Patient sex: M
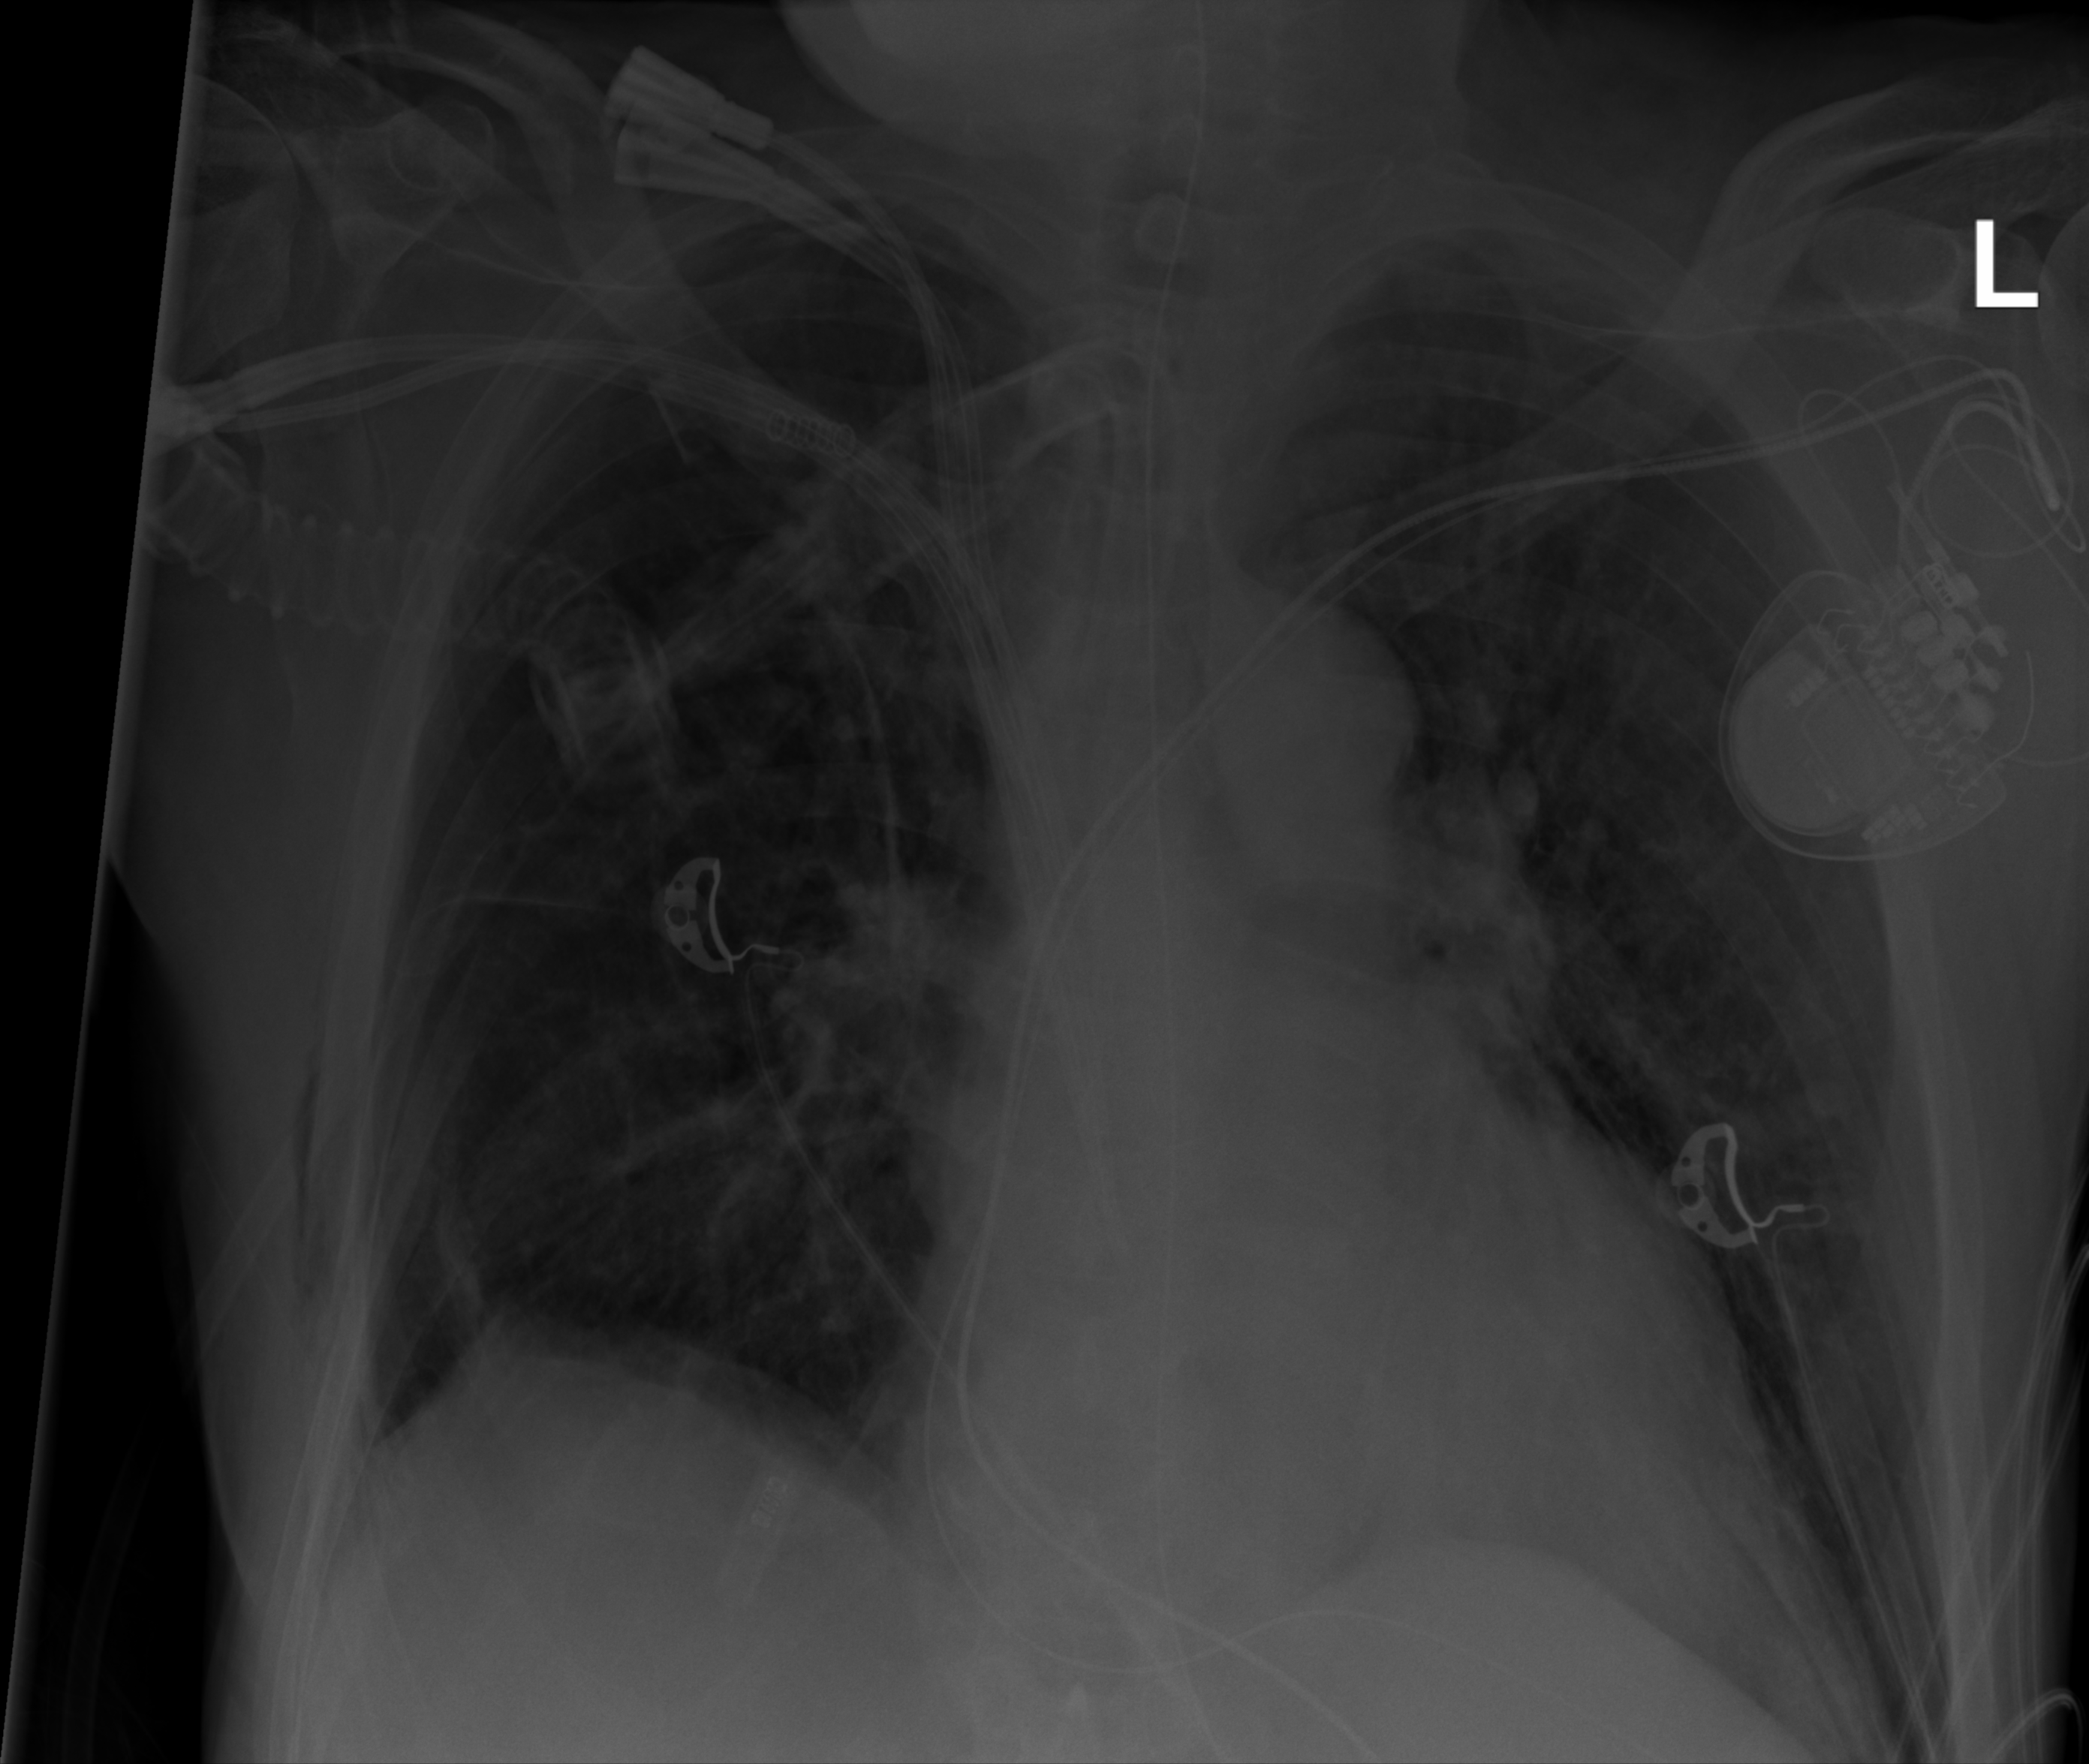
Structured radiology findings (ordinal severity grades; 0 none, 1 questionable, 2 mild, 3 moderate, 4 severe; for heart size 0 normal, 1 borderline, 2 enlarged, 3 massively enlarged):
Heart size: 2
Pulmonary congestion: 2
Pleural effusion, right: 0
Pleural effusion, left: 0
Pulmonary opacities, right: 0
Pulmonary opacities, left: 0
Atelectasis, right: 2
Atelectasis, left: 2